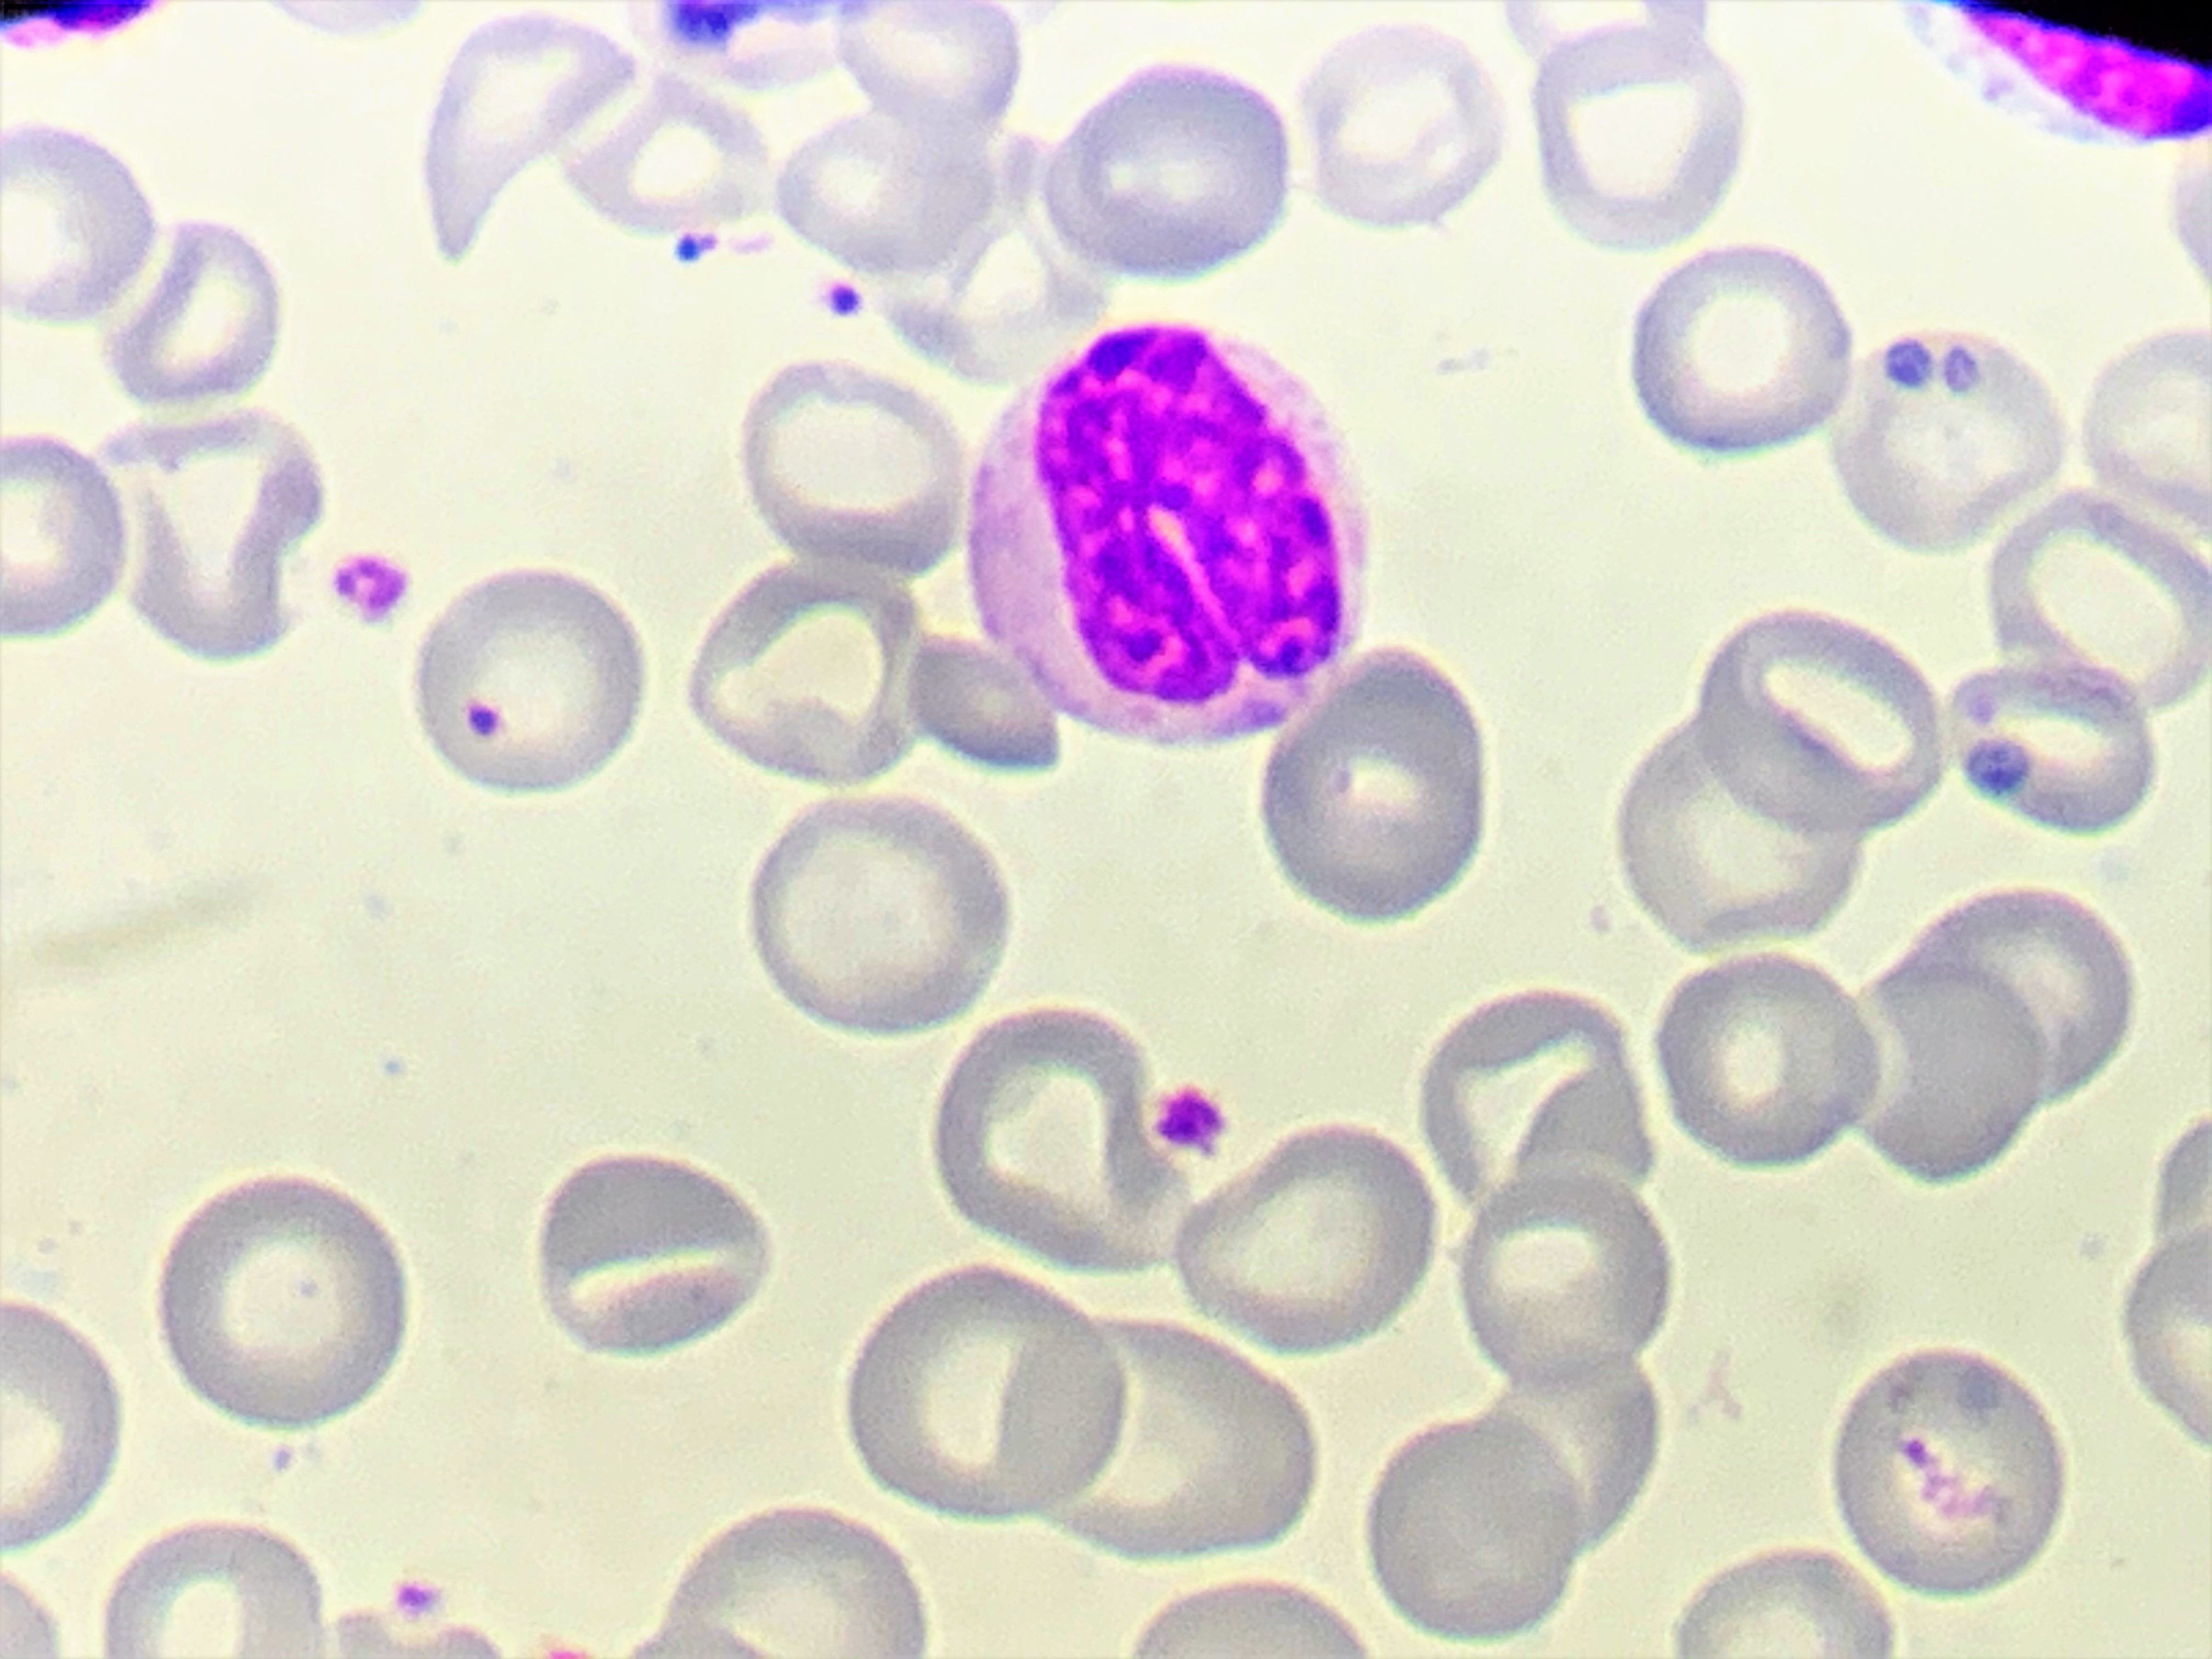
Cell type: BAND CELLS